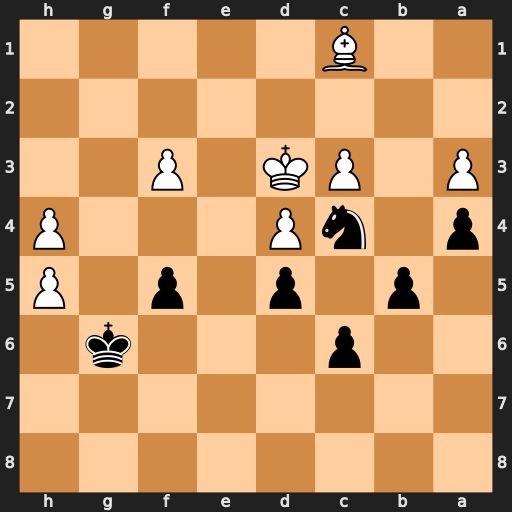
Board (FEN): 8/8/2p3k1/1p1p1p1P/p1nP3P/P1PK1P2/8/2B5
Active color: b
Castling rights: -
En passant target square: -
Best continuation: Kxh5 Bg5 Nxa3